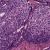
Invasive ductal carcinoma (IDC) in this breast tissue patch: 1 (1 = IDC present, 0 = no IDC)